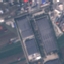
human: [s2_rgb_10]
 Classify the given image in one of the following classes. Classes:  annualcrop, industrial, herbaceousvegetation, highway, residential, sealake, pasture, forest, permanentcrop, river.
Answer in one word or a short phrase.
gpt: Industrial